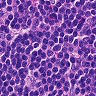
Metastatic tissue present: no